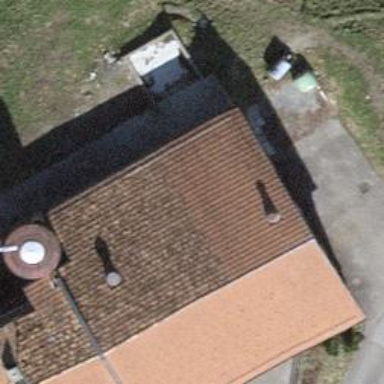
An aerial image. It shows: Simple house.